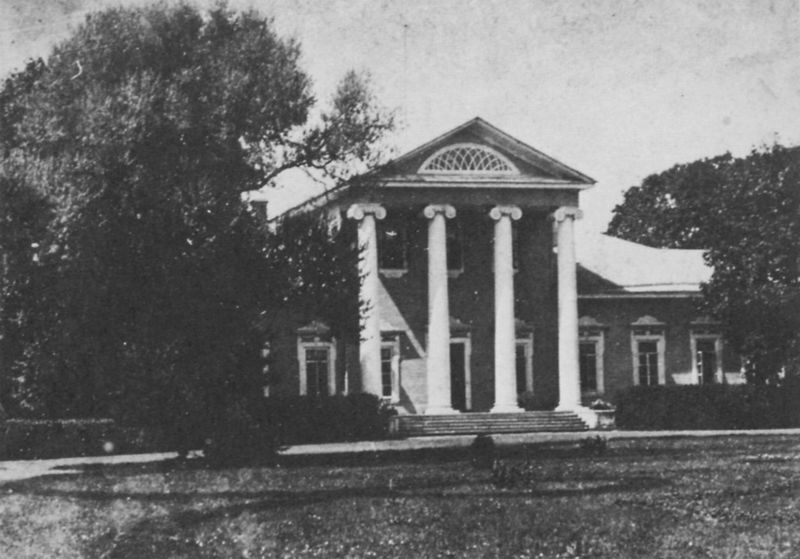
Titel: Ein Beispiel für den russischen "Empire-Stil"
Künstler: Russischer Photograph
Schlagwörter: baum, blätter, himmel, laub, schatten, weiß, bäume, fenster, grau, licht, schwarz, säulen, dach, gras, haus, park, rasen, weg, wiese, architektur, gitter, klassizismus, england, garten, bogen, fassade, dächer, giebel, hecke, amerika, rundbogen, treppe, treppen, symmetrie, stufe, stufen, foto, fotografie, photographie, eingang, arkade, kapitelle, portal, villa, voluten, rosette, anwesen, ionisch, vorderansicht, tempel, dorisch, schaft, seitenflügel, basen, thympanon, fotogrfie, rahmungen